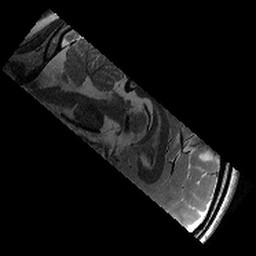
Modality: T2w
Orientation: sagittal
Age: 13
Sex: female
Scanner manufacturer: siemens
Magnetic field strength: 3 T
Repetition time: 8.46 s
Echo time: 0.067 s